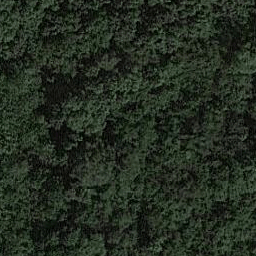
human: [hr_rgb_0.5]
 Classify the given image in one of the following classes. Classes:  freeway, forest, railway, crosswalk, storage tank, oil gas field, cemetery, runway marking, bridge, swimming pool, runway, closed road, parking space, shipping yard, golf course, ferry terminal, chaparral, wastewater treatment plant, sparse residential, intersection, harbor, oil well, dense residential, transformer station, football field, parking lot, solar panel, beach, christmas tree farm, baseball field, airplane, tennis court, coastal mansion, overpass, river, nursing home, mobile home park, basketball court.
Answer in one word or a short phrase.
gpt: forest